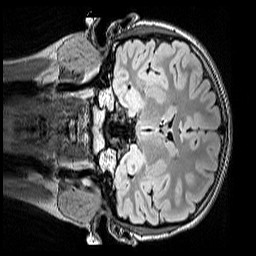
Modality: FLAIR
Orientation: coronal
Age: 10
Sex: male
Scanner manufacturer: siemens
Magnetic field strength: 3 T
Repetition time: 5 s
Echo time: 0.388 s